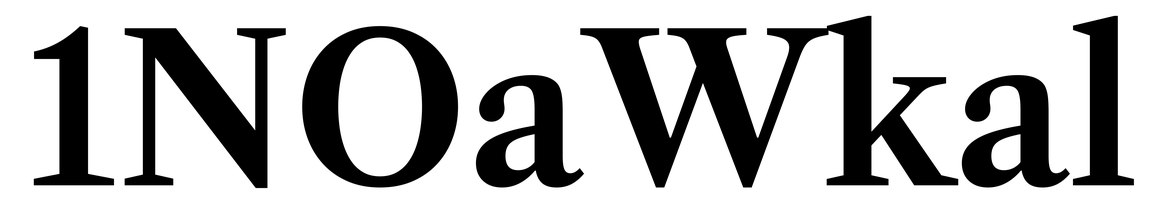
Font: LibreCaslonText_SemiBold